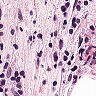
Metastatic tissue present: no